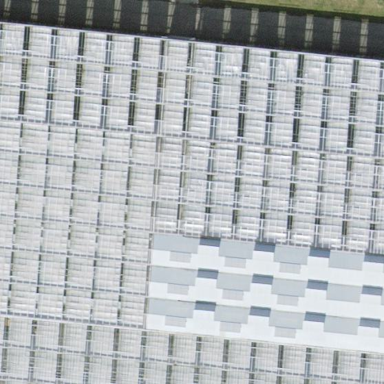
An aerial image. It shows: Greenhouse.